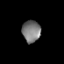
Tissue: prostate
Cell type: T cells
Senescence score: 0.7643
Nuclear area (px): 394
Mean DAPI intensity: 120.985